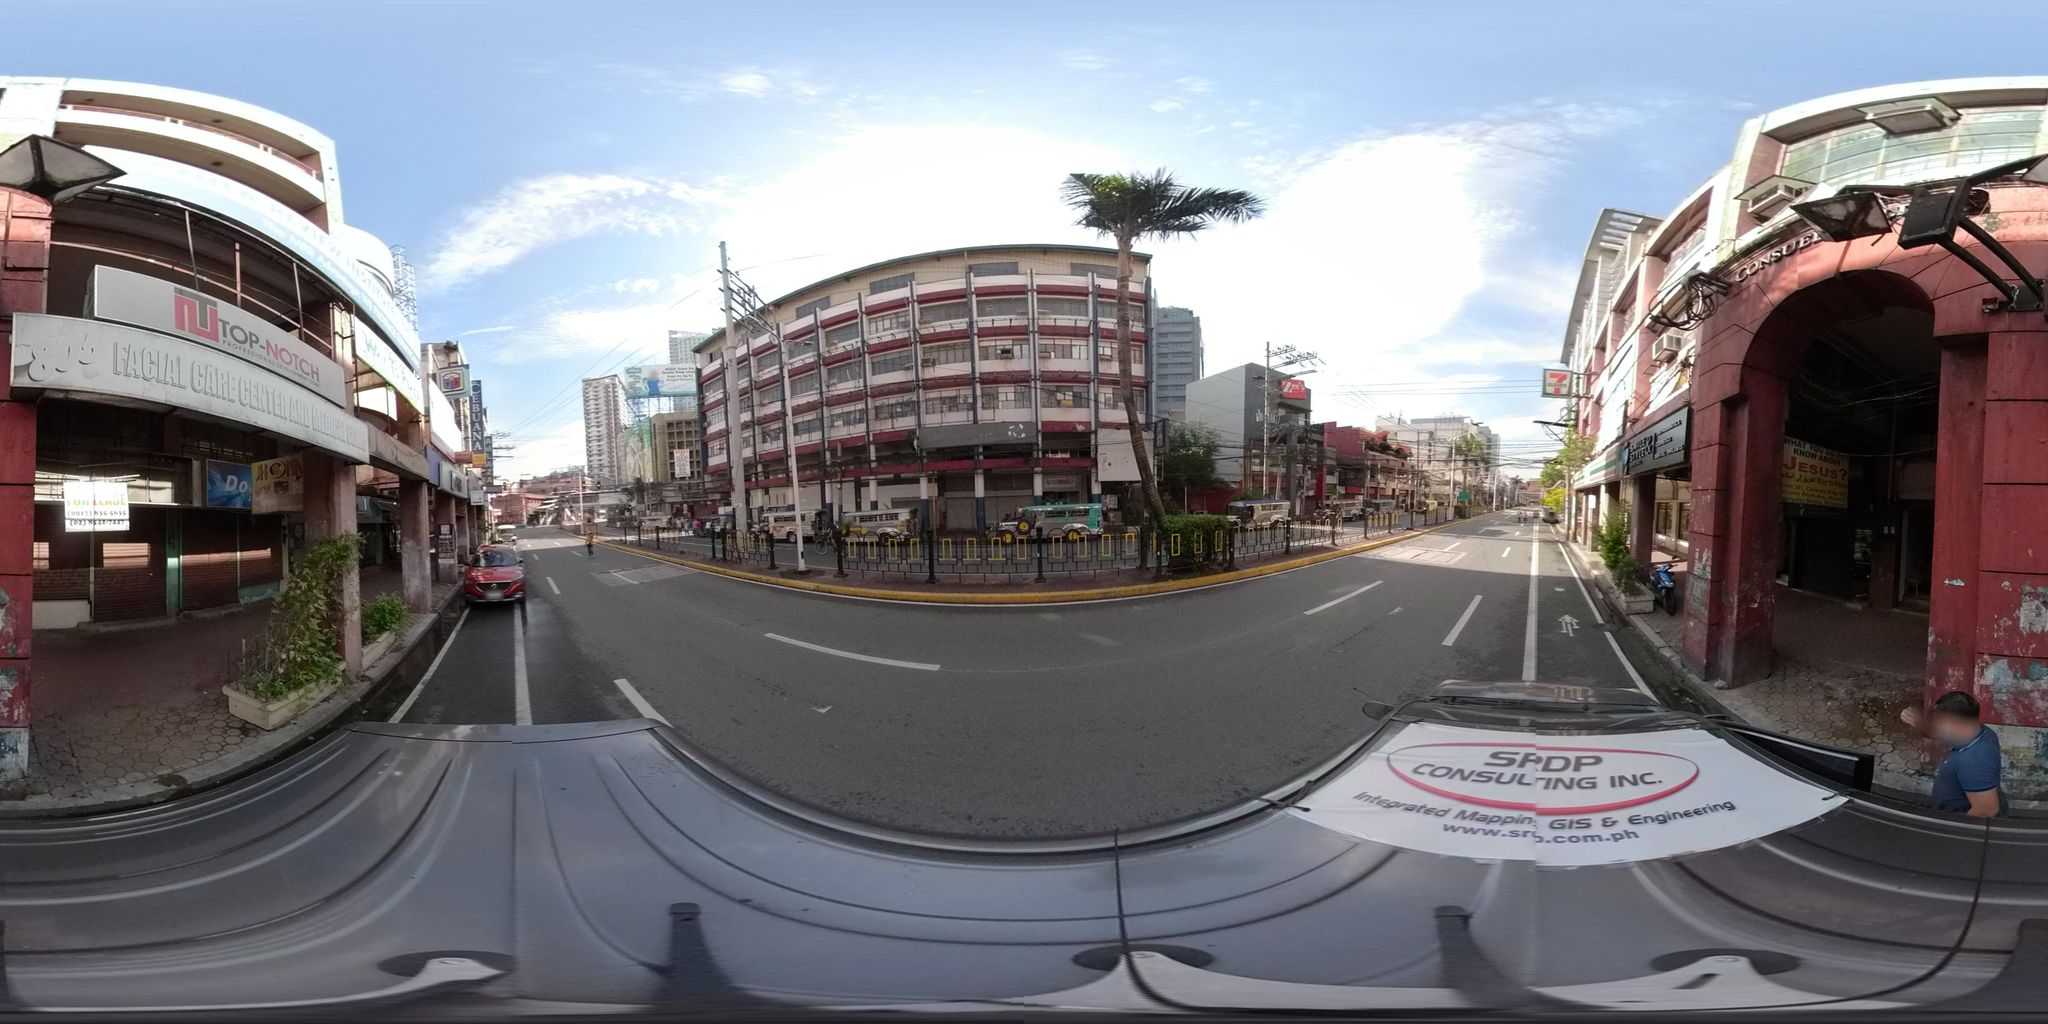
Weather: clear
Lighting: day
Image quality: good
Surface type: cycling surface
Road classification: primary
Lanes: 3
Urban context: urban centre
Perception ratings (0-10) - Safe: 4.51, Lively: 9.51, Beautiful: 5.45, Boring: 0.53, Depressing: 4.57, Wealthy: 3.93